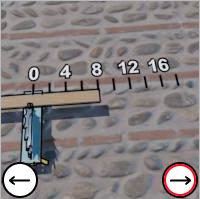
Task: length
Answer: 8
First scale value: 4.0